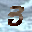
Label: 3